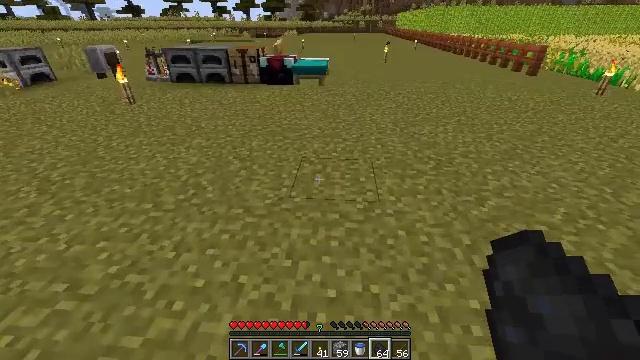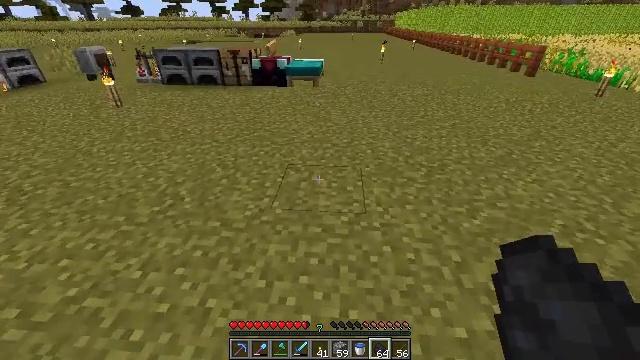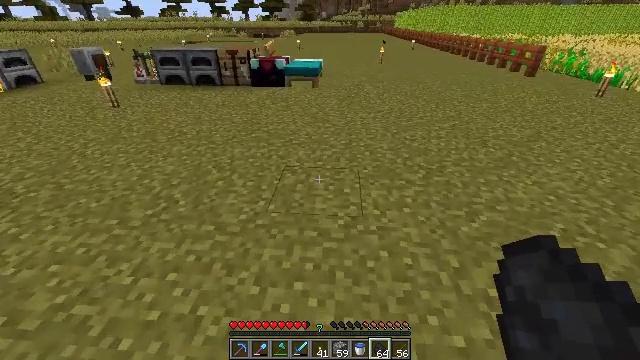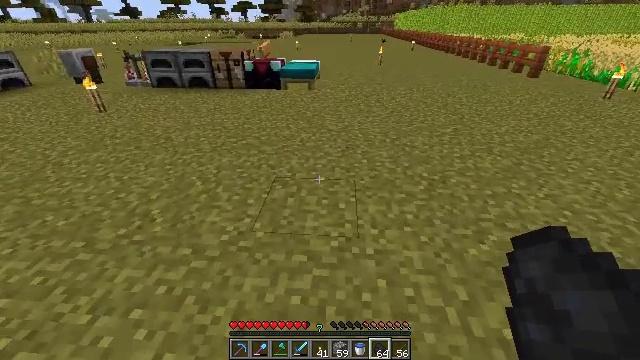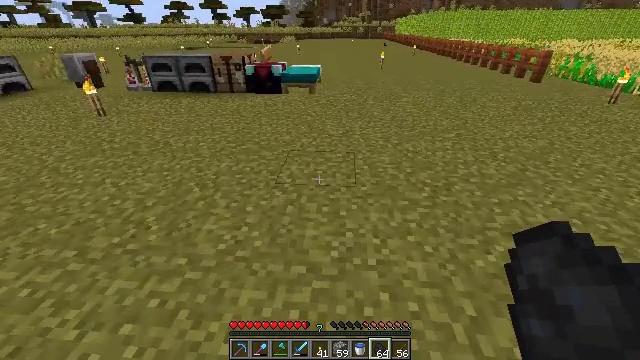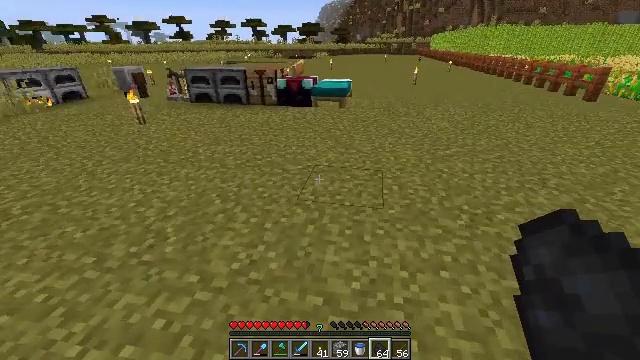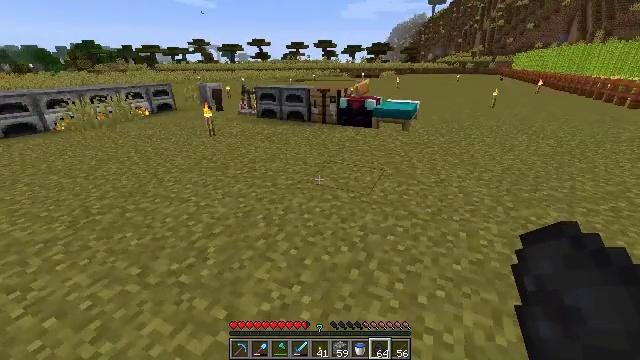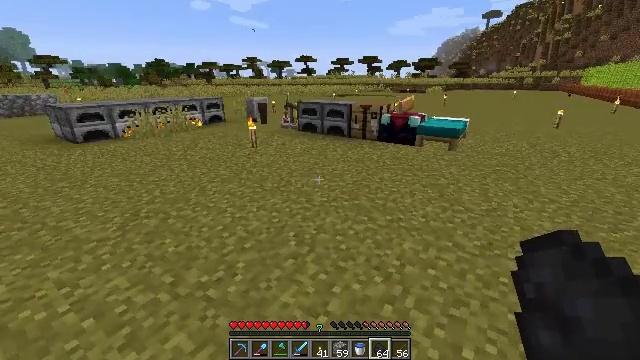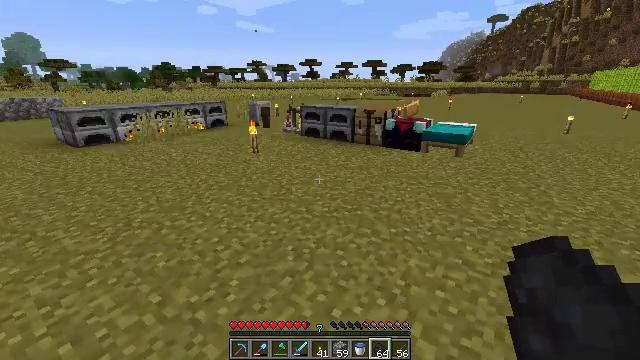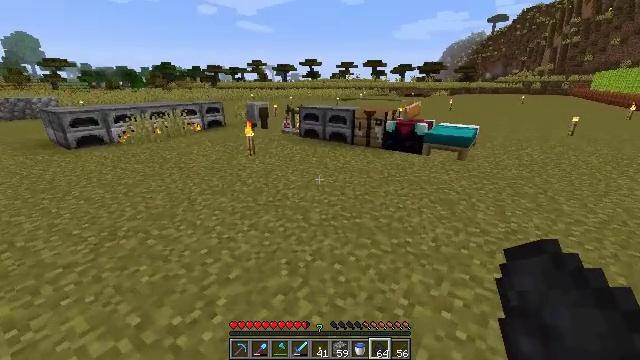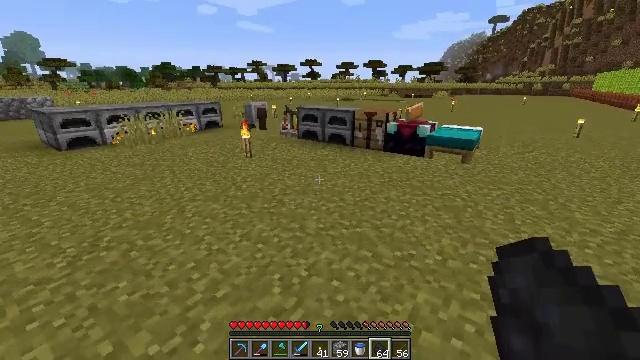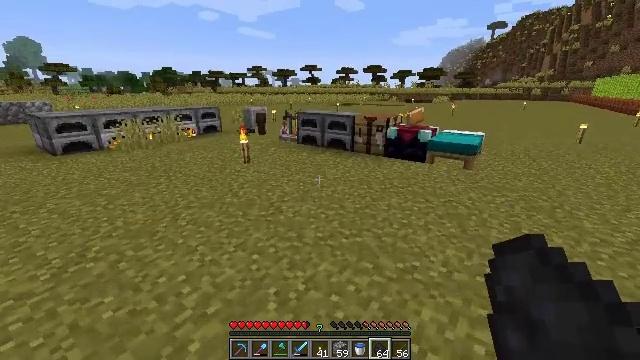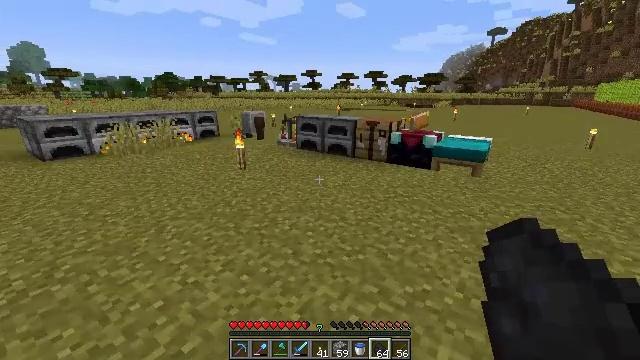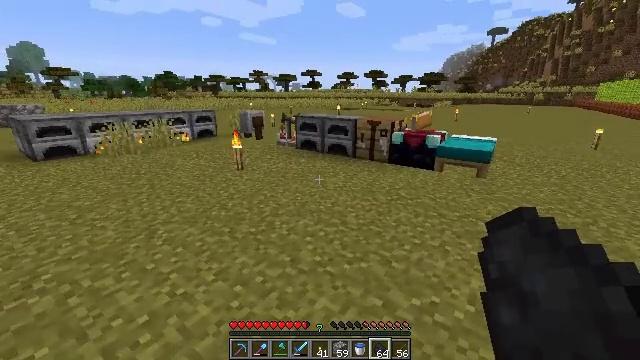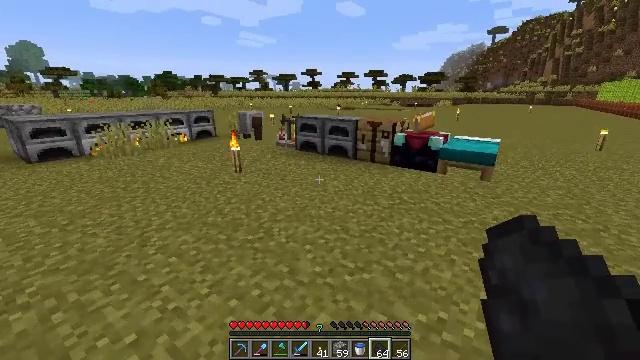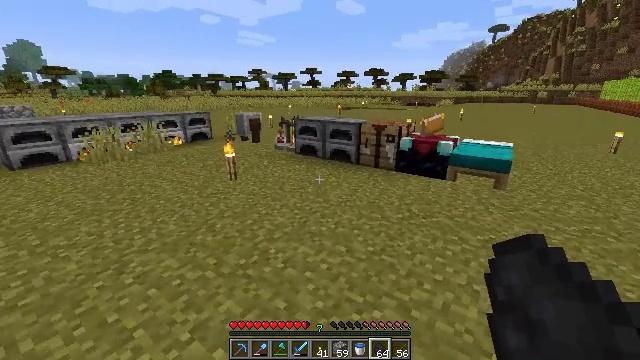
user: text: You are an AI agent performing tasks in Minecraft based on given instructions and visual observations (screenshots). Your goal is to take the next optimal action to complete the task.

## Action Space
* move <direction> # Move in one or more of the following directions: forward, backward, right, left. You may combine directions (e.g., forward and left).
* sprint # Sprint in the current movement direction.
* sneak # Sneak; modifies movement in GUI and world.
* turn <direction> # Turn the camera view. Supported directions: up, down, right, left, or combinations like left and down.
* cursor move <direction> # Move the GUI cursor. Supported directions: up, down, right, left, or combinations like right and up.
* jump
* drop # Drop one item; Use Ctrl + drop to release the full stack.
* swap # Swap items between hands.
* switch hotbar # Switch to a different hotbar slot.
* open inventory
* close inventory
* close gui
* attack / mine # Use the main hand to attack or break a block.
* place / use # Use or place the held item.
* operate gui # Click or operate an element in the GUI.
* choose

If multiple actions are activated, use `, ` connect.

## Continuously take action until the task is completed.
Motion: motion action
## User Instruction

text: Interact with the crafting table to create a fermented spider eye.
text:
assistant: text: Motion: move forward and move right
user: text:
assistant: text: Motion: move forward
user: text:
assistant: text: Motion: move forward
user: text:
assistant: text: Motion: move forward
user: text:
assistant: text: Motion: move forward, turn left and up
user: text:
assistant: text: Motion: move forward, turn left and up
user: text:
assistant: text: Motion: move forward, turn left and up
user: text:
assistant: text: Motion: move forward
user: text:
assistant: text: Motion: move forward
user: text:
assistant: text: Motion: move forward
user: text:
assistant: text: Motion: move forward
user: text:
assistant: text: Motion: move forward
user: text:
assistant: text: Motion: move forward
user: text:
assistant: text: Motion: move forward
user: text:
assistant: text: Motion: move forward
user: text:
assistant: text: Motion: move forward
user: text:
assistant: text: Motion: move forward
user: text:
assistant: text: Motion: move forward
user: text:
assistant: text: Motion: move forward
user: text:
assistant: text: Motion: move forward
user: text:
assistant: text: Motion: move forward
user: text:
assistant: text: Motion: move forward
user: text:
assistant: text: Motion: move forward
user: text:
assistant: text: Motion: move forward
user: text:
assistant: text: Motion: move forward
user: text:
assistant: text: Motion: move forward
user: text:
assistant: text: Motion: move forward
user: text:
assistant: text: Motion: move forward
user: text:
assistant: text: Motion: move forward
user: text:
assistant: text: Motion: move forward